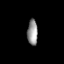
Tissue: prostate
Cell type: T cells
Senescence score: 0.3607
Nuclear area (px): 258
Mean DAPI intensity: 148.438